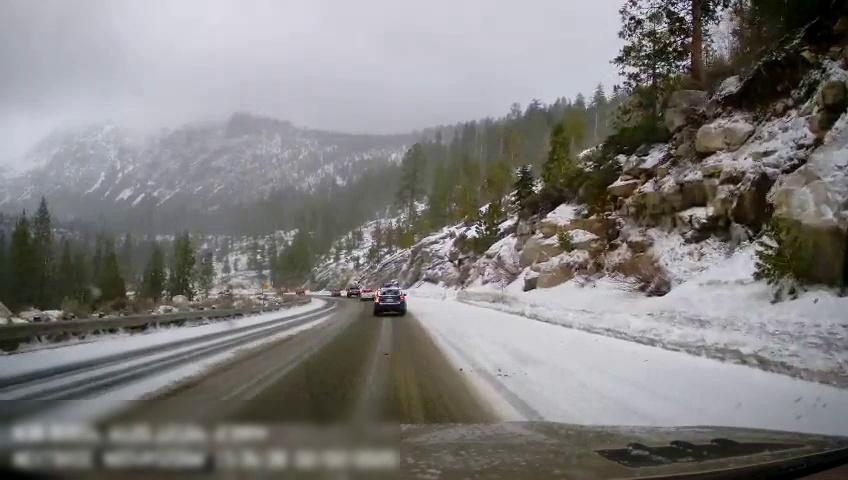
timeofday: Day
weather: Snowy
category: Drivable Space
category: Vehicles | Car
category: Vehicles | Truck
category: Vehicles | Car